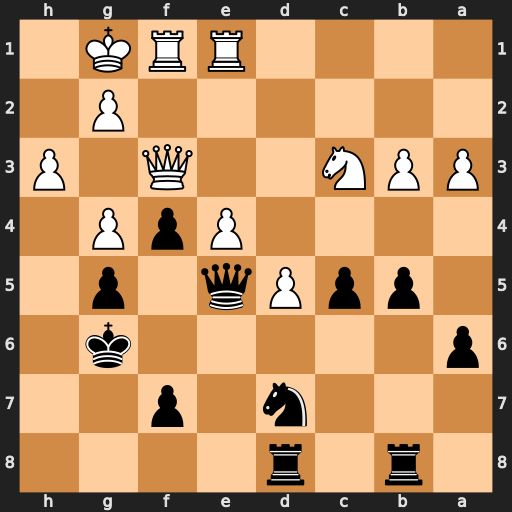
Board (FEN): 1r1r4/3n1p2/p5k1/1ppPq1p1/4PpP1/PPN2Q1P/6P1/4RRK1
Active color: b
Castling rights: -
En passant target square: -
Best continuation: Qd4+ Qf2 Qxc3